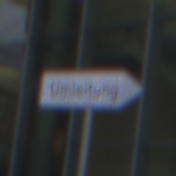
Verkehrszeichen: UmleitungswegweiserRechtsweisend
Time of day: SunriseSunset
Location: Outdoor (Urban)
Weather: PartlyCloudy
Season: NotSpecified
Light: Natural